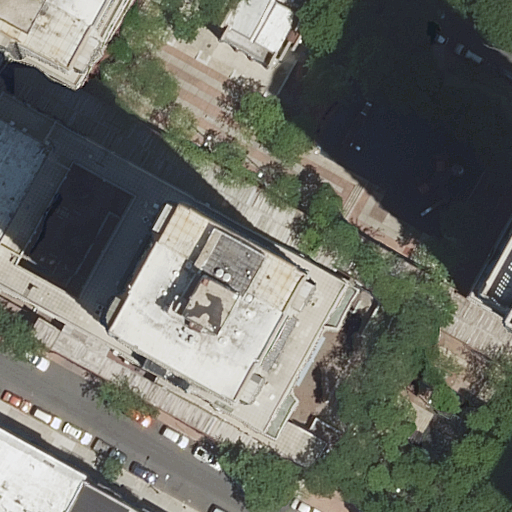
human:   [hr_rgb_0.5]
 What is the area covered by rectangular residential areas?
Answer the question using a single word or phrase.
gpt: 1677m2

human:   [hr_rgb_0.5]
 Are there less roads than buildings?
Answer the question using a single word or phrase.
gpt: yes

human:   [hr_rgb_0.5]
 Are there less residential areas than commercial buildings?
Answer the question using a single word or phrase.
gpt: no

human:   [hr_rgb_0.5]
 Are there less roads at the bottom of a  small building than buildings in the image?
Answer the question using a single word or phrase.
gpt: yes

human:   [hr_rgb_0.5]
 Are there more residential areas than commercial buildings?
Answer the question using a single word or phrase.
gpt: yes

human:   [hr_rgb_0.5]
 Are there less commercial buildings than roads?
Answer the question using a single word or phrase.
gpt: yes

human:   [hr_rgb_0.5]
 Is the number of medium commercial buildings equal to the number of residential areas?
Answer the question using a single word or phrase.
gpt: no

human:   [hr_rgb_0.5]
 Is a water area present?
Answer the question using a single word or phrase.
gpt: no

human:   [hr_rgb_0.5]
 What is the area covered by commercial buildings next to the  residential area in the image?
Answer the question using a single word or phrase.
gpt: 0m2

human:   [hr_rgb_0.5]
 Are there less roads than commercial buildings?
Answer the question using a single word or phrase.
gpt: no

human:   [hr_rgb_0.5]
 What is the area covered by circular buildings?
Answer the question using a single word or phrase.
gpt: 0m2

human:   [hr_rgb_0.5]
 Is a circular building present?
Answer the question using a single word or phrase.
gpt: no

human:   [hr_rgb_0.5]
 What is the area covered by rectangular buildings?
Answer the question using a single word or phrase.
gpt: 369m2

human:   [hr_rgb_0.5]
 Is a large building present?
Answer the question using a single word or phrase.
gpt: yes

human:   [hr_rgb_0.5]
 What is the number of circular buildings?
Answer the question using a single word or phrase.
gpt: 0

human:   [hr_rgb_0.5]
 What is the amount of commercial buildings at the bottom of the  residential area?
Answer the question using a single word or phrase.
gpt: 0

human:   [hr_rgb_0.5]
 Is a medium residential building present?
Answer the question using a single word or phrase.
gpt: yes

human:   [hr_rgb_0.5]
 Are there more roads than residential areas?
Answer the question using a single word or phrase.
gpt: yes

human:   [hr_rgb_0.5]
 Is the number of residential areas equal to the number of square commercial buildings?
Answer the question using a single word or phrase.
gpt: no

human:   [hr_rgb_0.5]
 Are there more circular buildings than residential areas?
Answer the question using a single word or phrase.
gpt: no

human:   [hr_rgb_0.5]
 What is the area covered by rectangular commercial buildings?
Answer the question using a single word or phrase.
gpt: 0m2

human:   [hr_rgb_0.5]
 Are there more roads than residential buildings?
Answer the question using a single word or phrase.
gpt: no

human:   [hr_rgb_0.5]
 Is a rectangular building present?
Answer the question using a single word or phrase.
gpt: yes

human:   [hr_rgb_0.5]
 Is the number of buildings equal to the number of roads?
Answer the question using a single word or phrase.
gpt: no

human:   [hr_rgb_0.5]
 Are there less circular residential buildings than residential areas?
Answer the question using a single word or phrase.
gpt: yes

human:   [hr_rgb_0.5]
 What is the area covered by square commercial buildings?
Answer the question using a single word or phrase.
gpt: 0m2

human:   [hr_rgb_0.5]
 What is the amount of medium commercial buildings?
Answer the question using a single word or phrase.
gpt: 0

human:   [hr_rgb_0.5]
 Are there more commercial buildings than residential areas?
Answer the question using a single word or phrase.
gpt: no

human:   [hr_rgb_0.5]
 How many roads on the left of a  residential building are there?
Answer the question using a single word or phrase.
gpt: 1

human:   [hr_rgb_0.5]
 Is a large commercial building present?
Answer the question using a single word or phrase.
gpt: no

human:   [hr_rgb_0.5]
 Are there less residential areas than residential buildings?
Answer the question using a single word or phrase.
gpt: yes

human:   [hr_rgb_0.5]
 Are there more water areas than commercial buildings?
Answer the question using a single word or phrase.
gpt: no

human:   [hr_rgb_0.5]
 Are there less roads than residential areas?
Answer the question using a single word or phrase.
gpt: no

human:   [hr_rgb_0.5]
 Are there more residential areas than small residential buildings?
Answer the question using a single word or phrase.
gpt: no

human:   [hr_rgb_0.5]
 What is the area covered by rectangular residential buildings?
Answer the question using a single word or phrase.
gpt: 369m2

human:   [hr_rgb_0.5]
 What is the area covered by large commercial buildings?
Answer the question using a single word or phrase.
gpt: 0m2